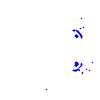
Particle: electron